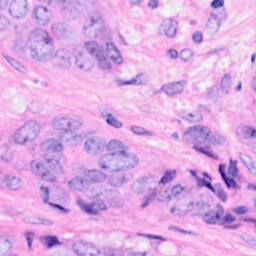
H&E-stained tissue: Breast